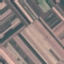
Land use / land cover: AnnualCrop